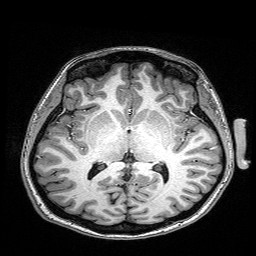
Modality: T1w
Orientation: coronal